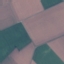
Land use / land cover: AnnualCrop